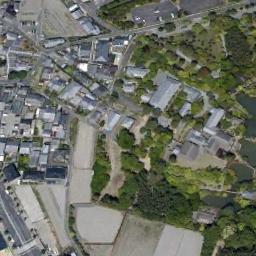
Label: palace